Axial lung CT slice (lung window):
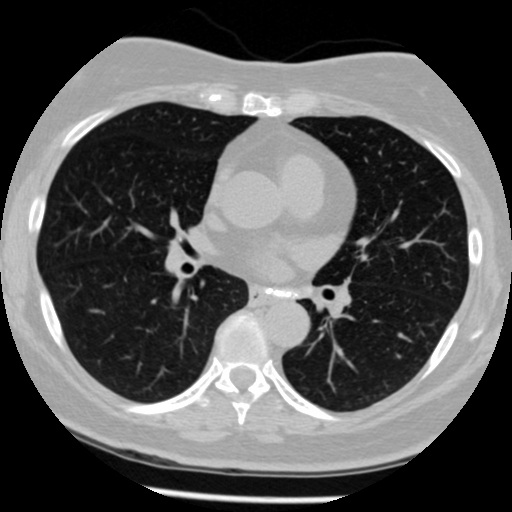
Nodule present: no